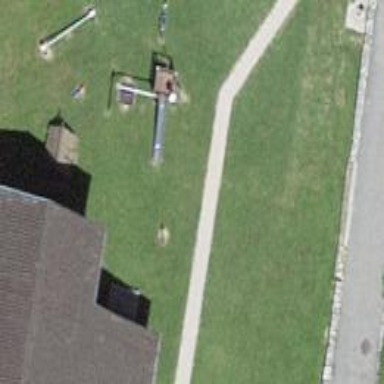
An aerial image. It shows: Playground area for leisure activities on the land.